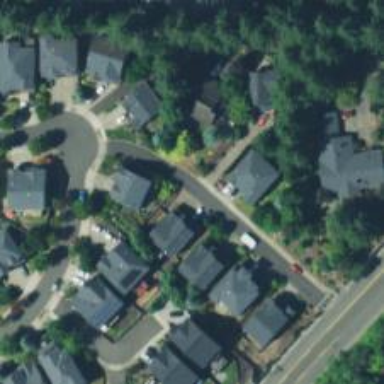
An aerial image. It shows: Residential road with sidewalk on the left side.